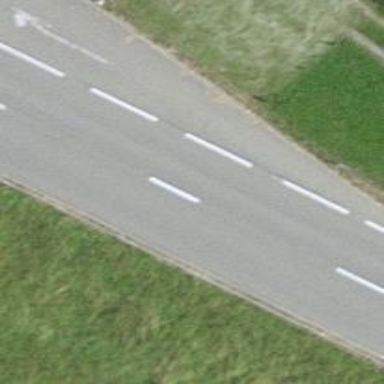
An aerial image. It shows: Primary road with asphalt surface.